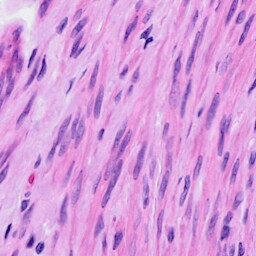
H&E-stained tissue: Ovarian